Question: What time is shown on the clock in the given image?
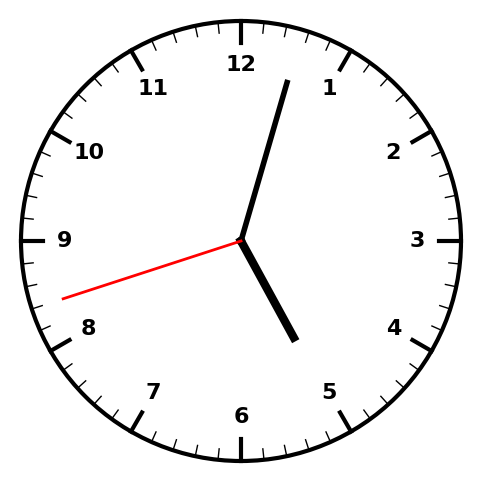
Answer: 05:02:42